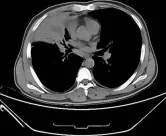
Chest computed tomography images at admission. A consolidation shadow in the right upper and middle lobes, with necrosis containing foci of air. Mediastinal window.
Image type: radiology (ct)